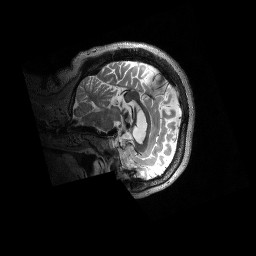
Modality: T2w
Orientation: sagittal
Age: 53
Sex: female
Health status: ill
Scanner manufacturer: siemens
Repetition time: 3.2 s